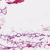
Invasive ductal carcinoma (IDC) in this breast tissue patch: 0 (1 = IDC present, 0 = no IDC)